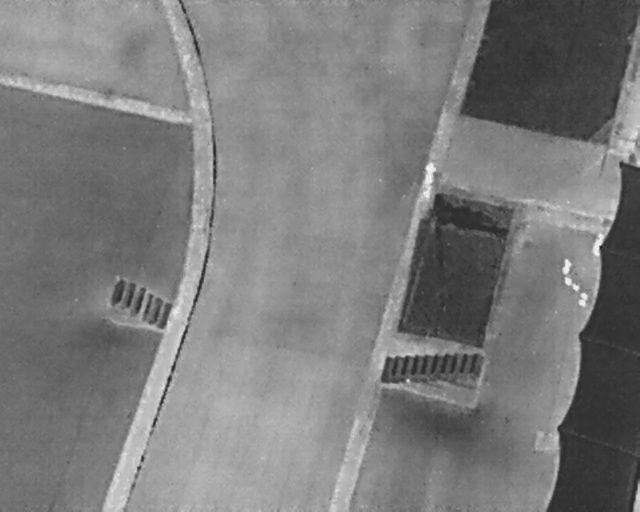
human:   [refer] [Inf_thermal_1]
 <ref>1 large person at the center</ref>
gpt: <box>[[65, 32, 69, 35, 3]]</box>

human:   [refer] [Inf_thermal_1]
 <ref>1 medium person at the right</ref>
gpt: <box>[[91, 46, 95, 48, 13]]</box>